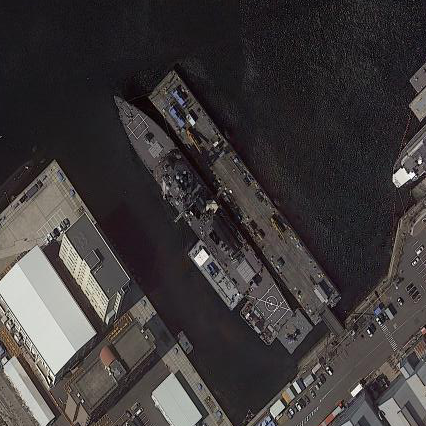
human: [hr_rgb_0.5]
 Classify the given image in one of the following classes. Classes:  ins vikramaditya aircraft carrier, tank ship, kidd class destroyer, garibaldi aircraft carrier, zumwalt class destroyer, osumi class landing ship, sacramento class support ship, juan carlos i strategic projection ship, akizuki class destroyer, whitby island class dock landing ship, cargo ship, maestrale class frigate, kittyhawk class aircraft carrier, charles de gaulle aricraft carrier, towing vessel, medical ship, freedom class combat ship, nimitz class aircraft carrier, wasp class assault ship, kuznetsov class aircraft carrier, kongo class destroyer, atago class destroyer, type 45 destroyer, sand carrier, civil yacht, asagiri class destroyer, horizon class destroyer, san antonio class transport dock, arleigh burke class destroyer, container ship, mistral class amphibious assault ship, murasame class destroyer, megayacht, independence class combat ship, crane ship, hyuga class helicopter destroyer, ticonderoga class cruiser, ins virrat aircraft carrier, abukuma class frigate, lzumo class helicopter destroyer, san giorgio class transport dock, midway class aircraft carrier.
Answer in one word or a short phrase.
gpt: Arleigh Burke class destroyer